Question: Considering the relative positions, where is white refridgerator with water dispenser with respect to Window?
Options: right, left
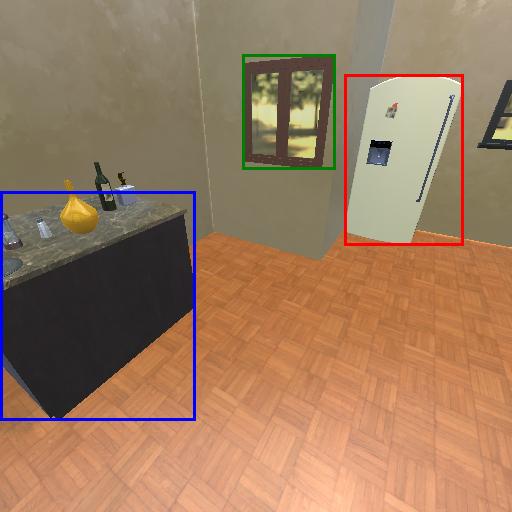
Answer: right